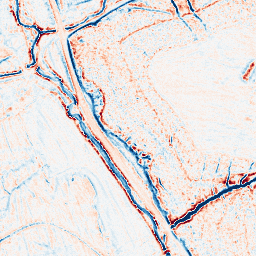
Category: edge_preserving
Decomposition family: bilateral
Decomposition parameters: d: 9
sigma_color: 75
sigma_space: 25
Upsampling method: lanczos
Upsampling parameters: scale: 8
Upsampling scale: 8